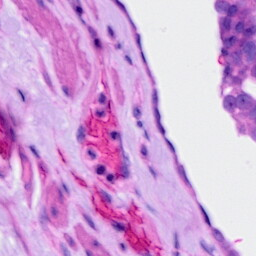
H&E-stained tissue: Ovarian